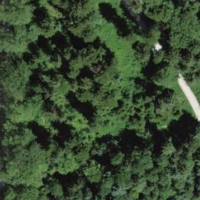
EUNIS habitat code: 41
Species observed at this site:
Fagus sylvatica